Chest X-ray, PA view. Patient: 41 years old, sex M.
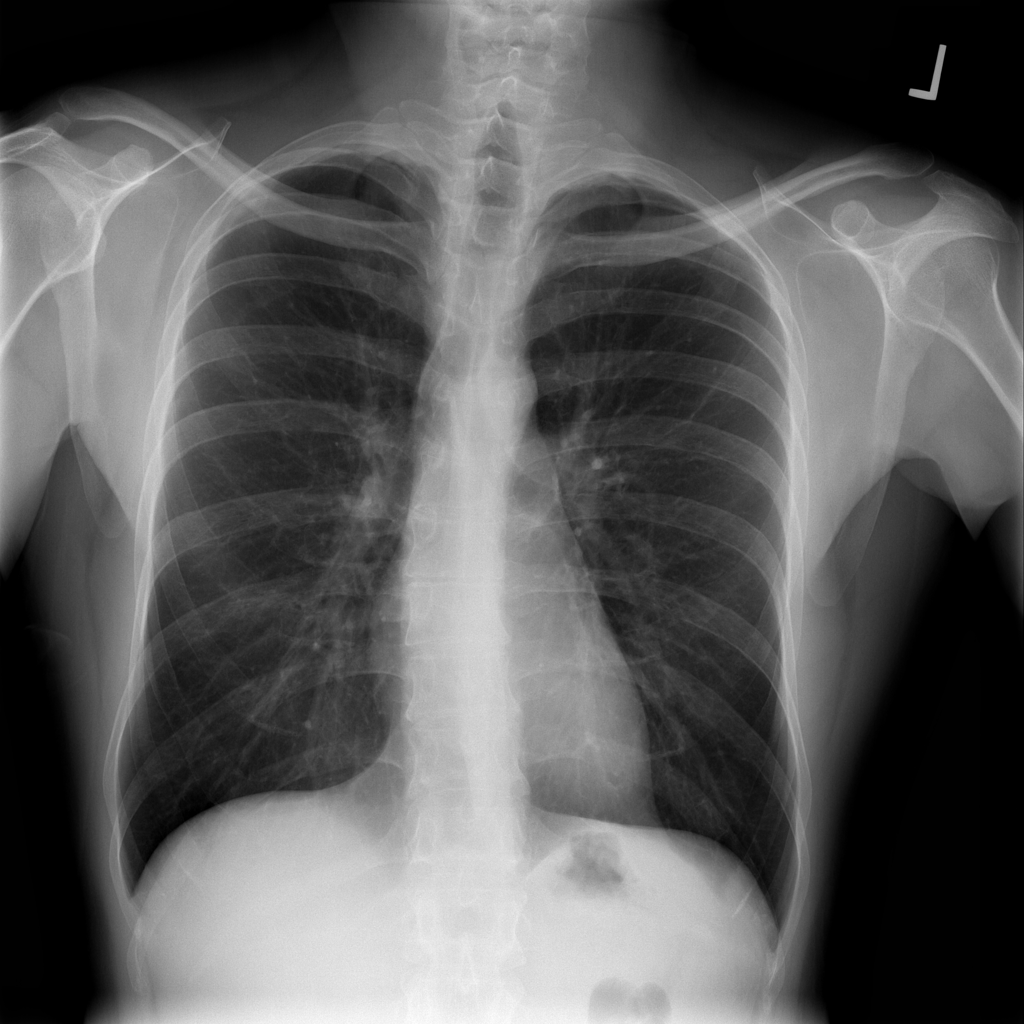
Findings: No Finding